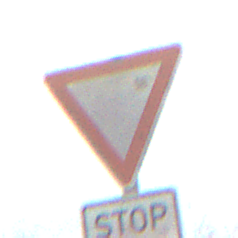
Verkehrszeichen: VorfahrtGewaehren
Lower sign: Entfernungsangaben3
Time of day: MorningAfternoon
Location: Outdoor (Nature)
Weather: PartlyCloudy
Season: Autumn
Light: Natural